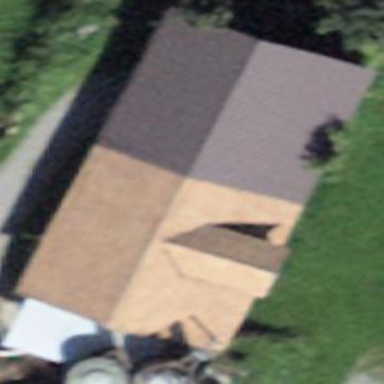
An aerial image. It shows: Rural barn.